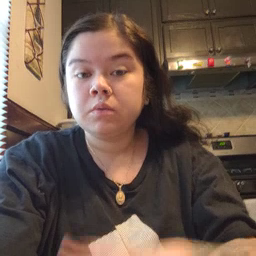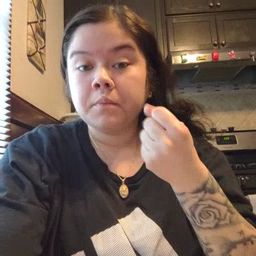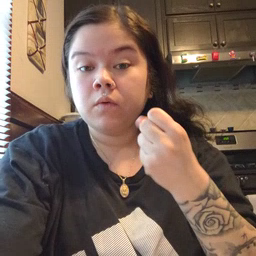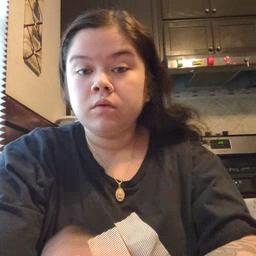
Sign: milk